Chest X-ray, PA view. Patient: 47 years old, sex F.
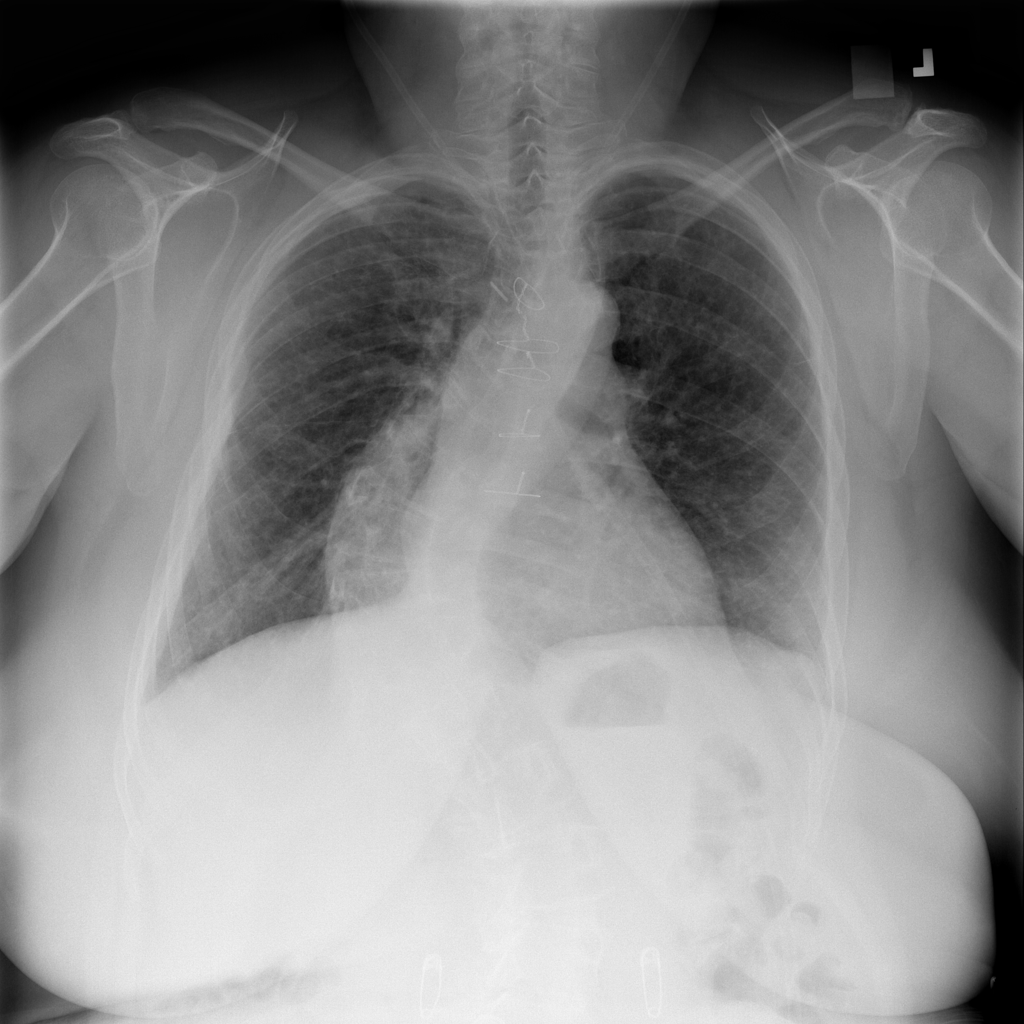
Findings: No Finding